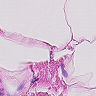
Metastatic tissue present: no